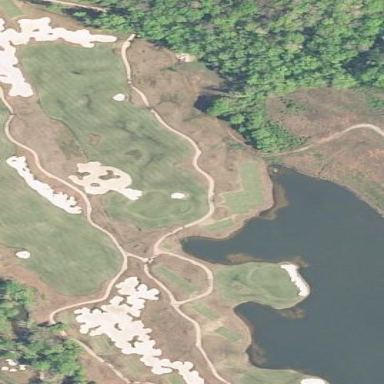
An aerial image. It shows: Golf fairway surrounded by grass.